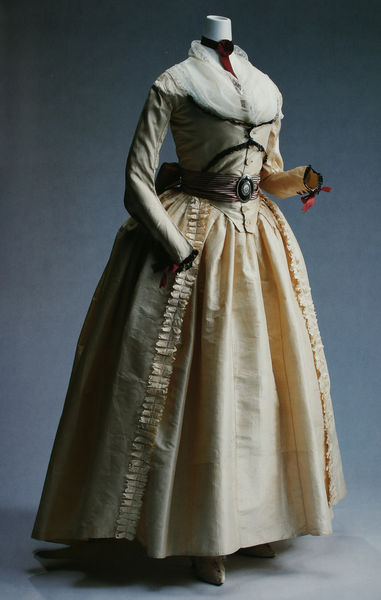
Titel: Kleid (Robe à l'anglaise)
Standort: Kyoto (Japan)
Institution: Kyoto Costume Institute
Schlagwörter: blau, fuß, schatten, weiß, gelb, braun, frau, grau, hell, hintergrund, jahrhundertwende, kleid, licht, schmuck, schwarz, dame, gürtel, rot, tuch, beige, mode, rock, schleife, band, barock, bluse, falten, kleidung, kragen, lang, leinen, stein, ärmel, natur, boden, gewand, kostüm, stoff, schleifen, borte, brosche, knopf, rosa, seide, schärpe, taille, japan, modell, halsband, kostum, mieder, schuhe, tüll, creme, kette, bordüre, robe, rüsche, rüschen, knöpfe, raffung, satin, foto, fotografie, photographie, schnalle, medaillon, manschette, hausfrau, tasche, puppe, photo, biedermeier, mittelalter, bürgerlich, tageskleid, korsett, museum, gewebe, bänder, brusttuch, taft, tuche, corsage, brautkleid, kyoto, kleiderpuppe, aprikot, crem, kakao, überrock, sform, pluster, hochadel, absatzschuh